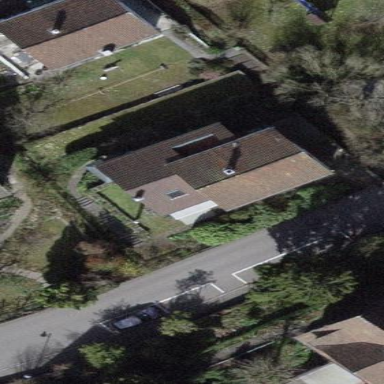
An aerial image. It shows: Detached building.